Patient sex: M
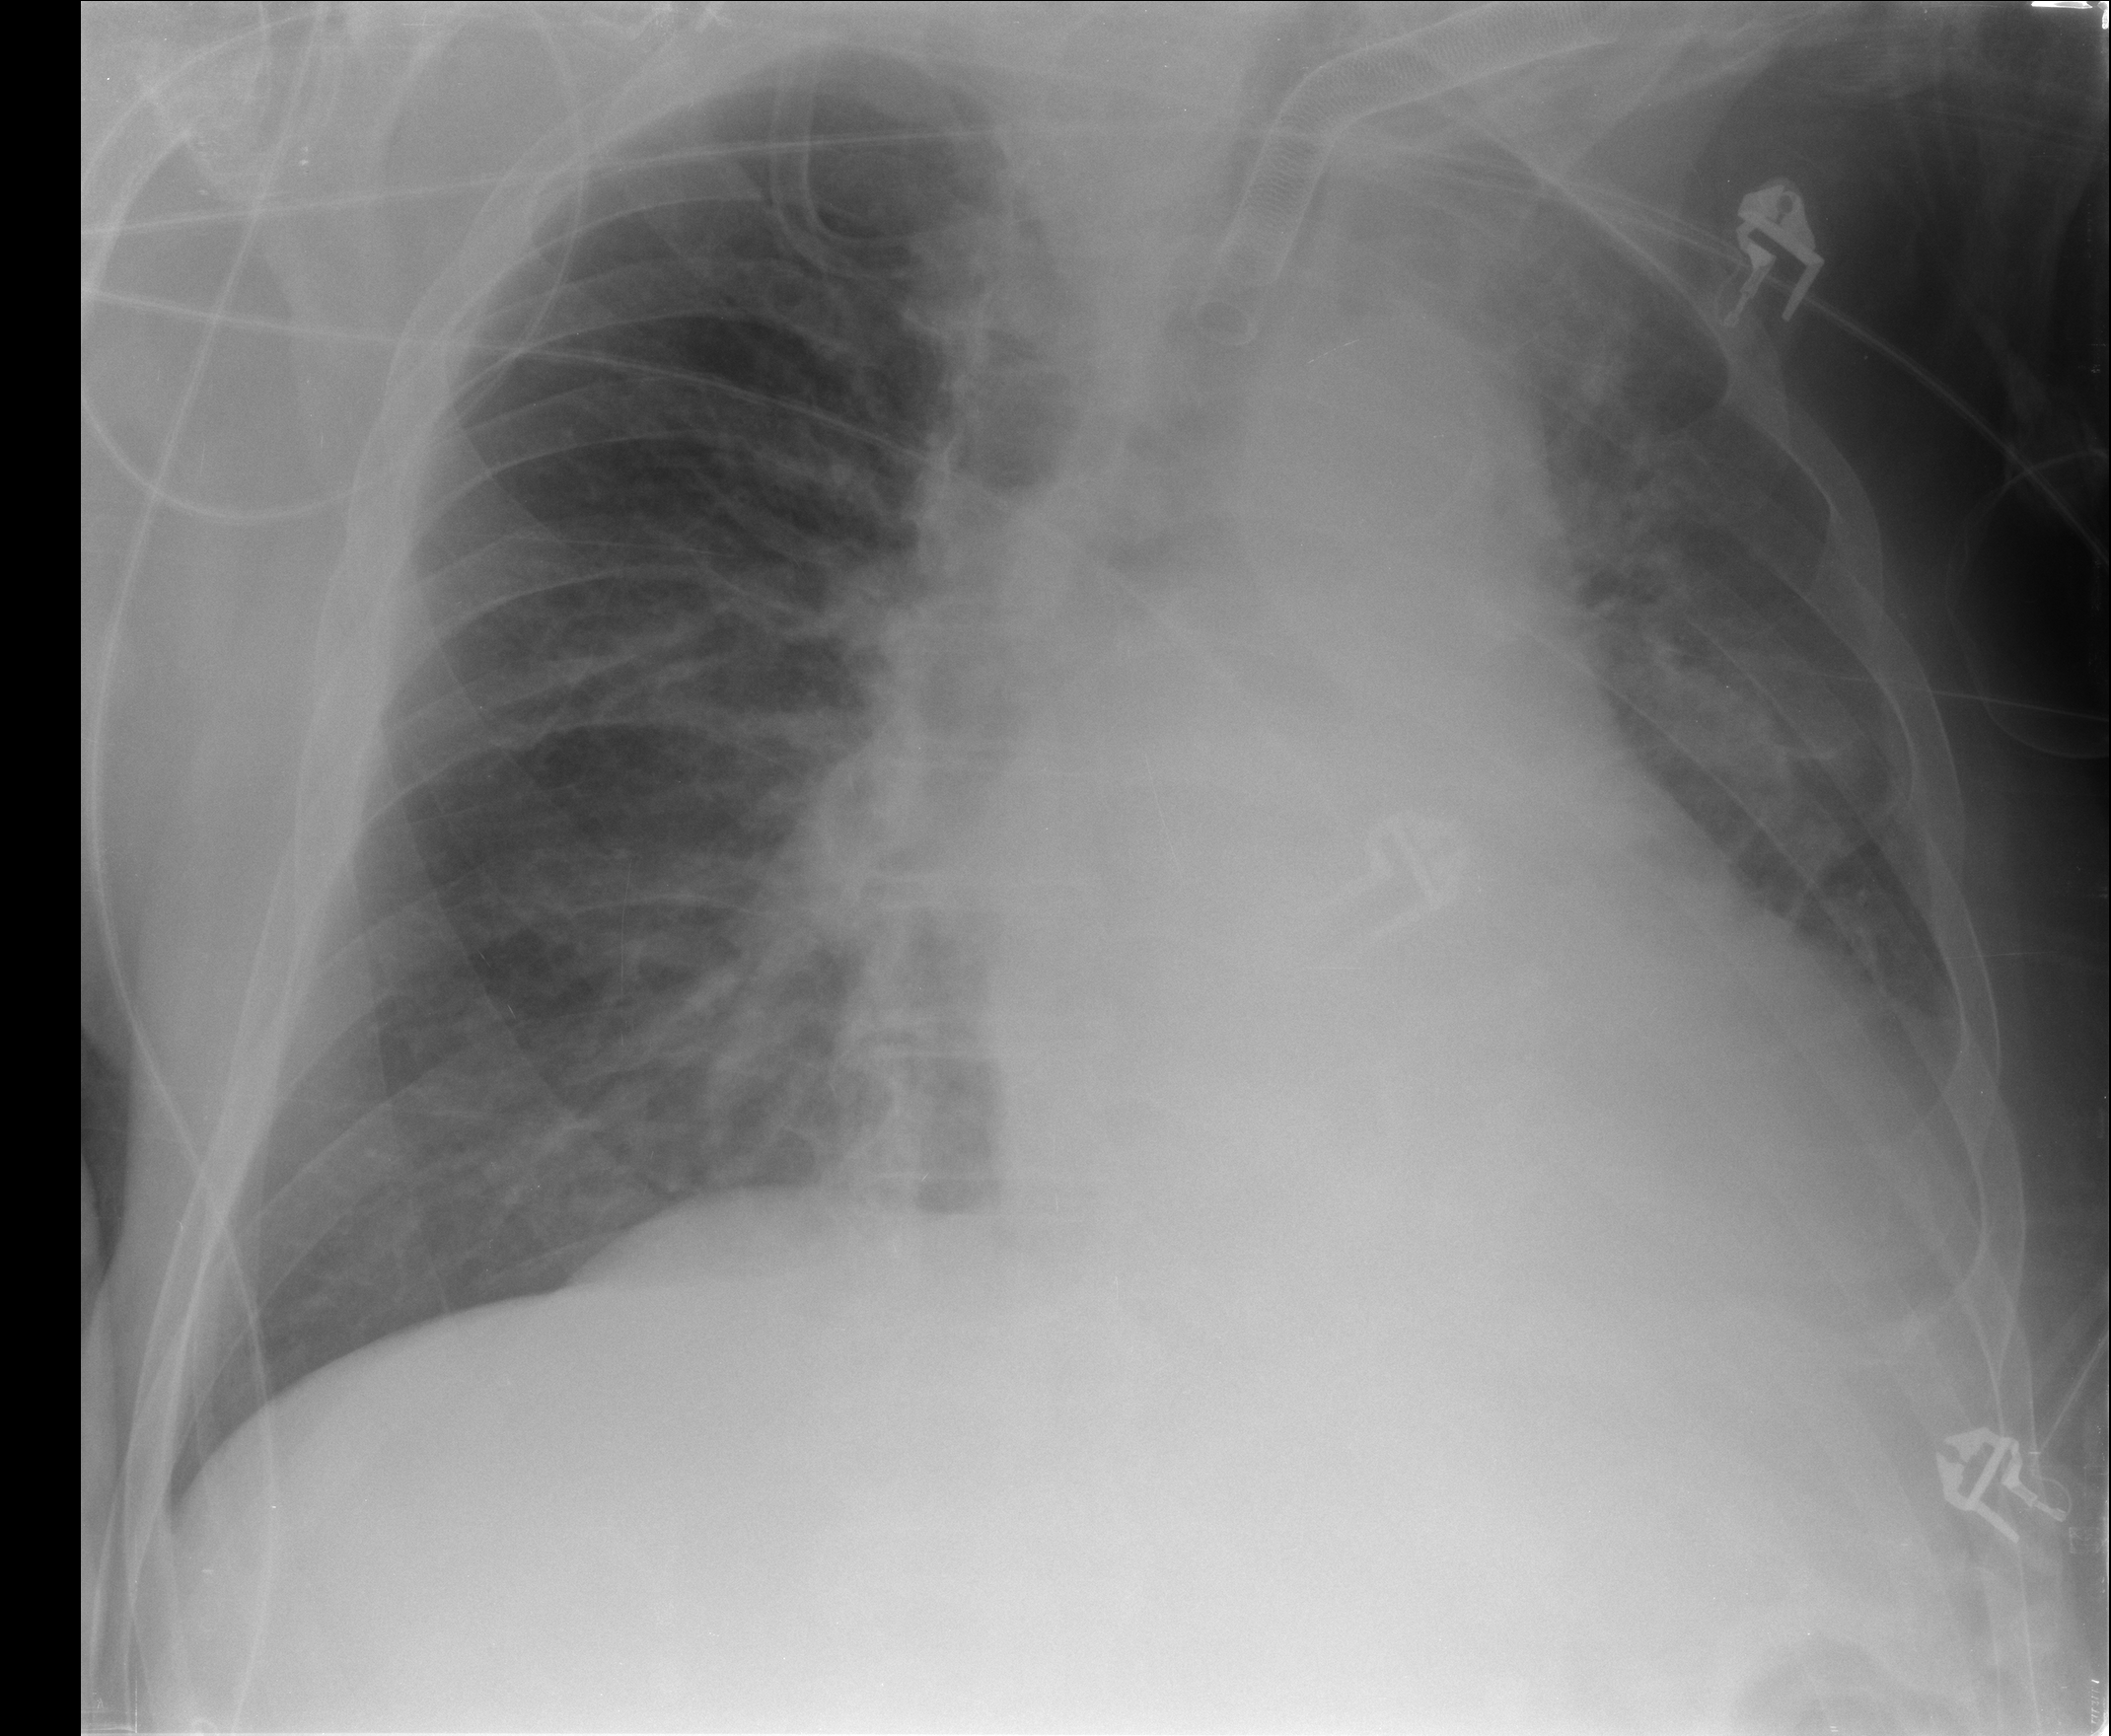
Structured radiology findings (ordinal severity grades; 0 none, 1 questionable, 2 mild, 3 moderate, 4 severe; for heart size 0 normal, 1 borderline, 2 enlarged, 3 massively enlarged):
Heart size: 2
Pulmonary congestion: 2
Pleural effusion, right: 0
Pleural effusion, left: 2
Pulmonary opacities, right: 0
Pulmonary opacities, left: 1
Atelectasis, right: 1
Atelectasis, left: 2